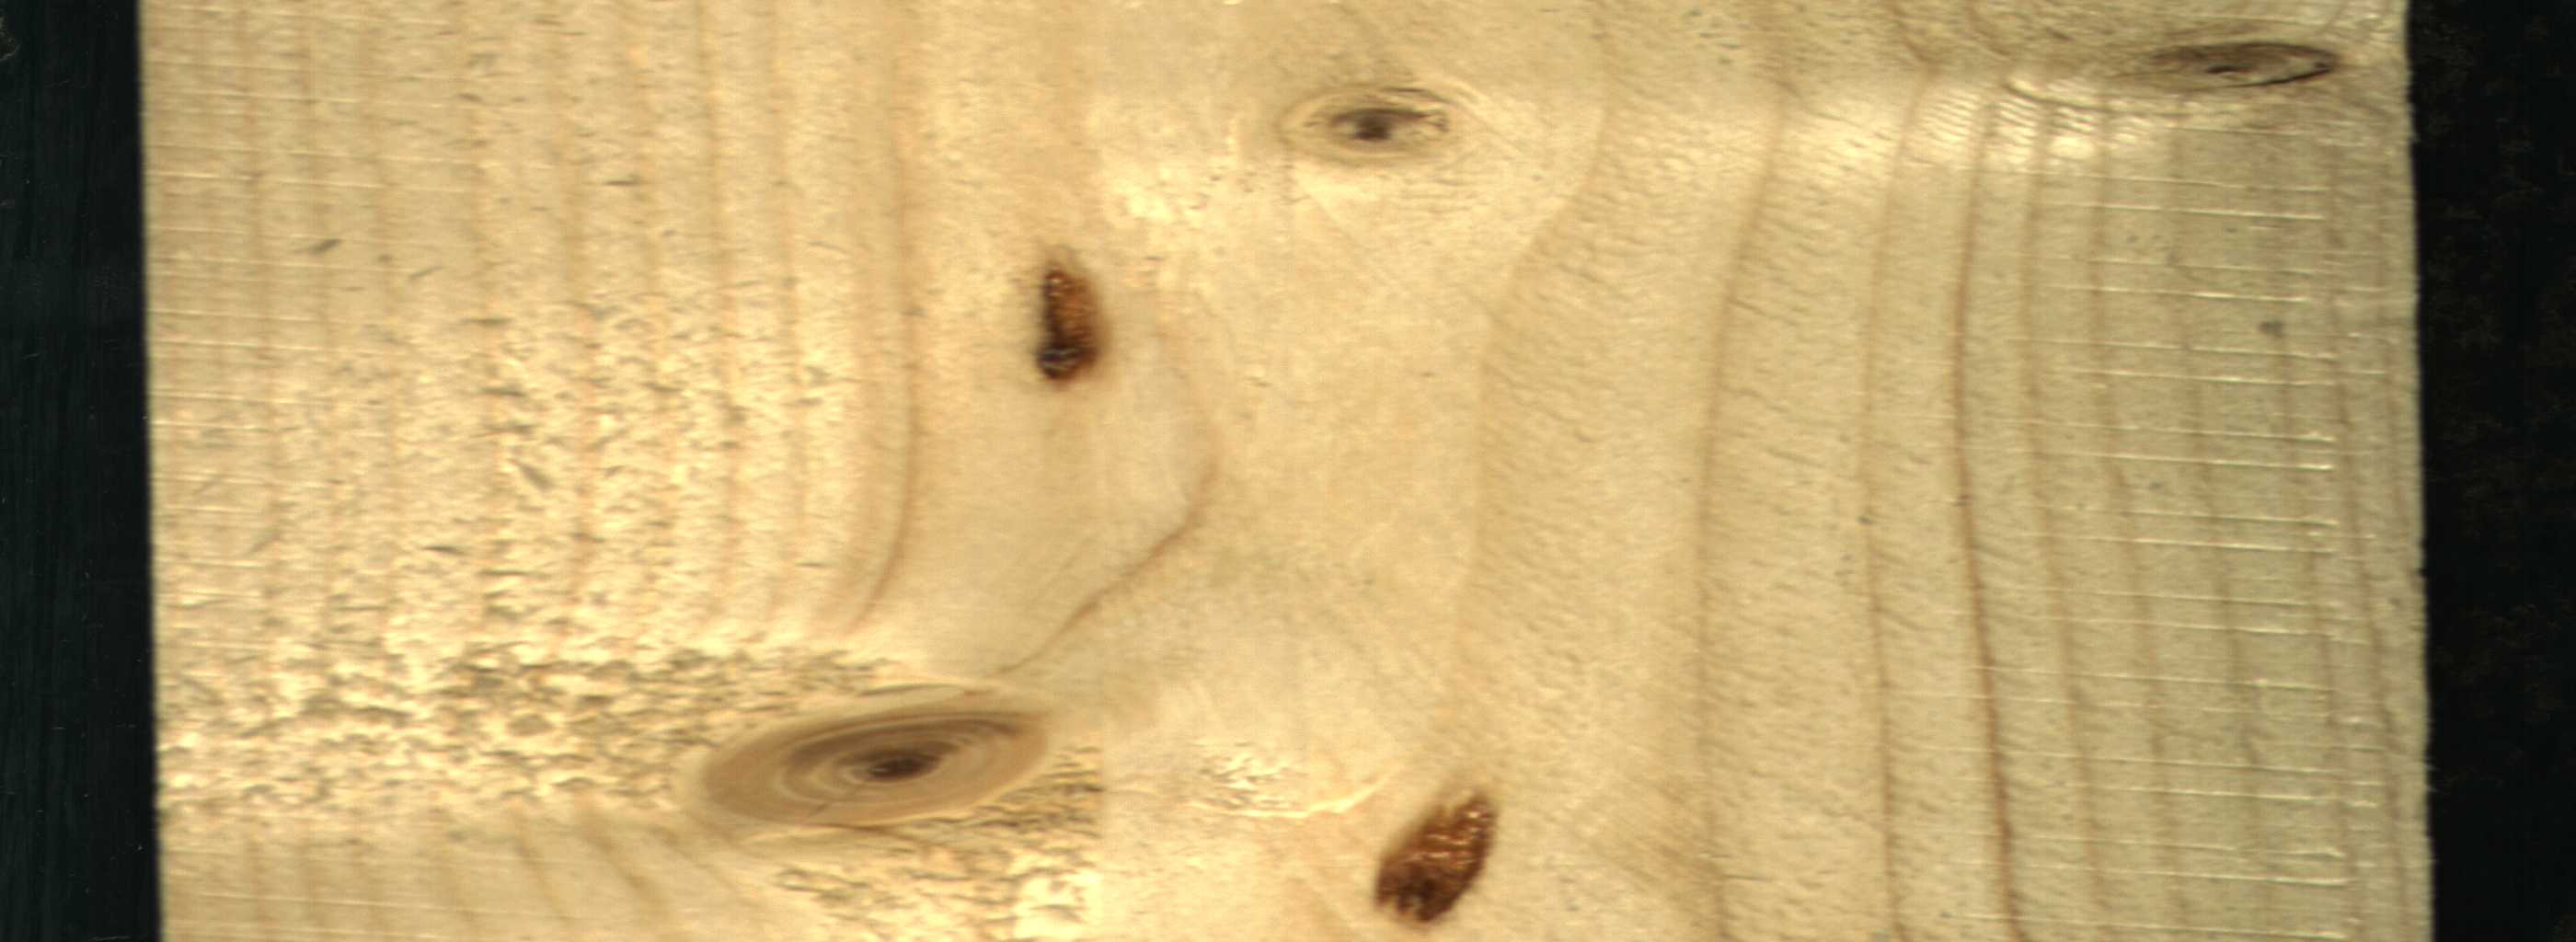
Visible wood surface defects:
resin
resin
Live_Knot
Live_Knot
Live_Knot